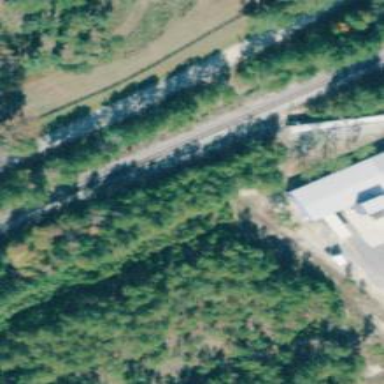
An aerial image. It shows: Rail spur service.